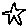
Label: star